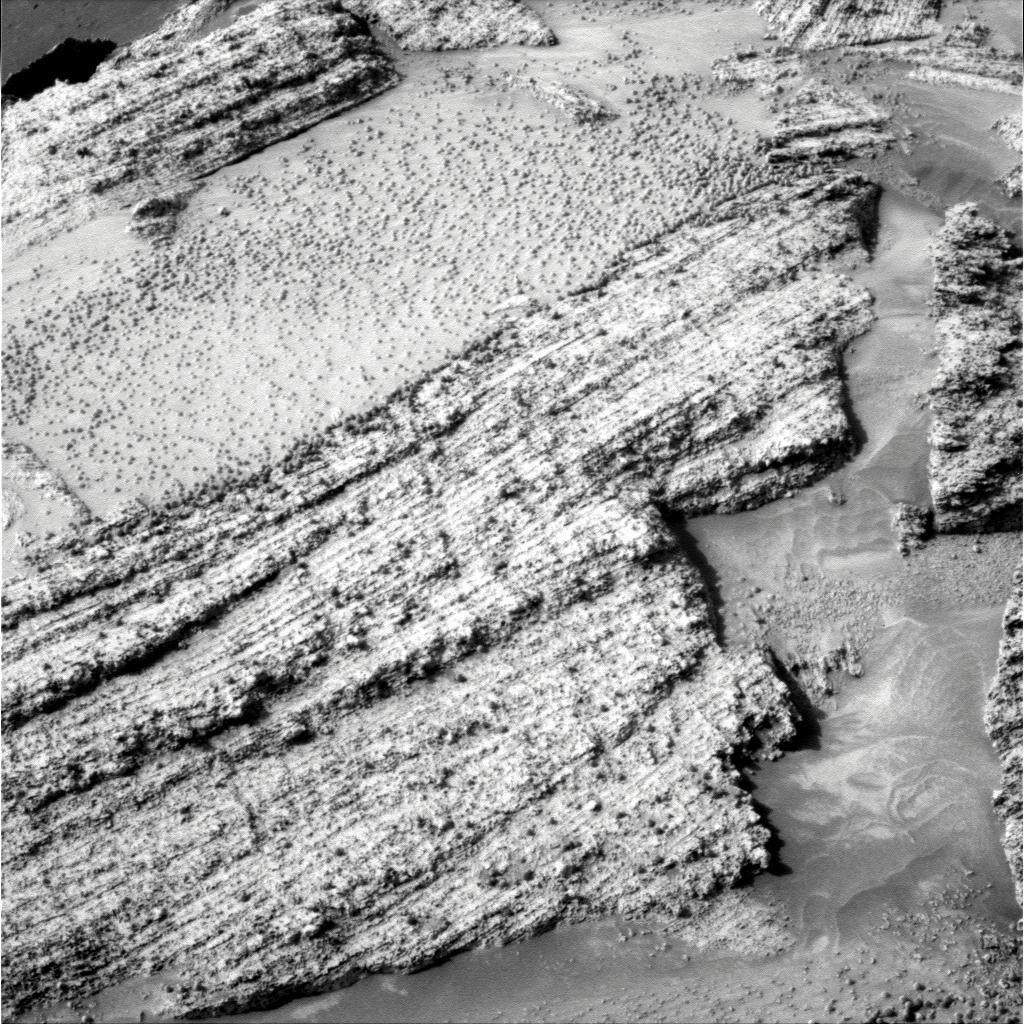
Terrain classes present: Bedrock, Gravel / Sand / Soil, Shadow